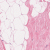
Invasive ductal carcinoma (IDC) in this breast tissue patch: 0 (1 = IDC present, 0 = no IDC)